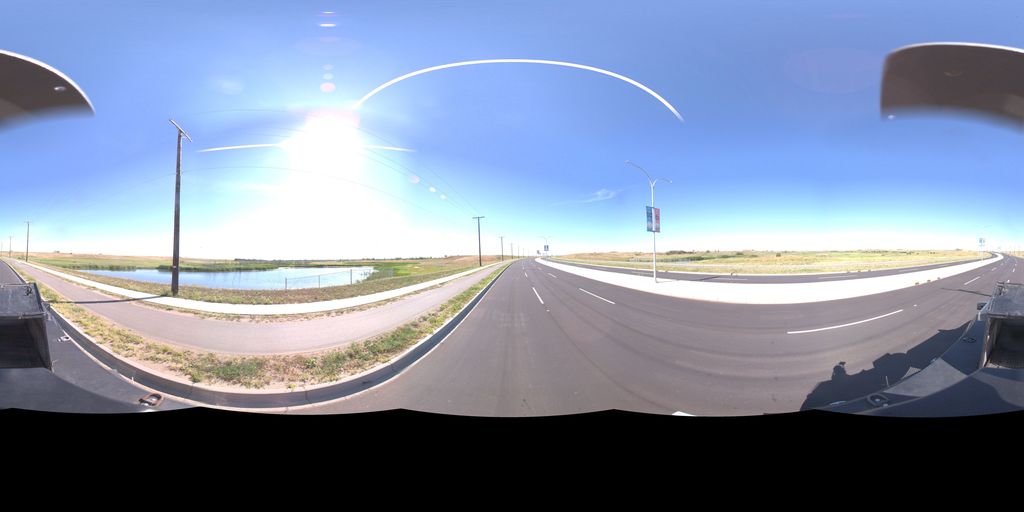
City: saskatoon